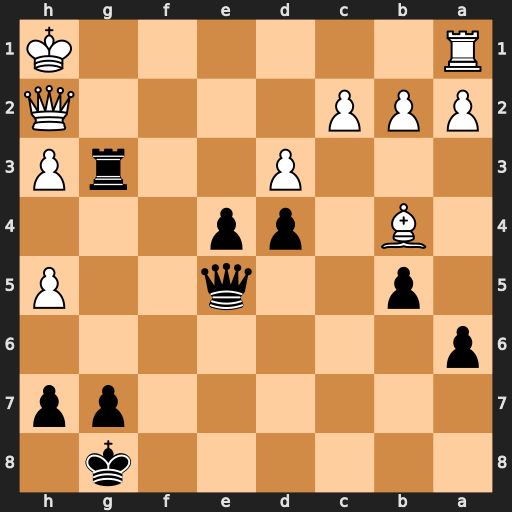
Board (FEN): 6k1/6pp/p7/1p2q2P/1B1pp3/3P2rP/PPP4Q/R6K
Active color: b
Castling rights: -
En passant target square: -
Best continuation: Qf4 Qxg3 Qxg3